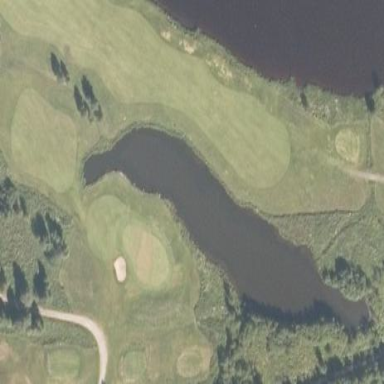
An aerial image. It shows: Pond serving as water hazard on golf course.